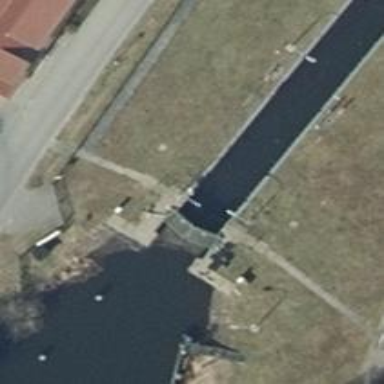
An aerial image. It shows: Lock gate on waterway.